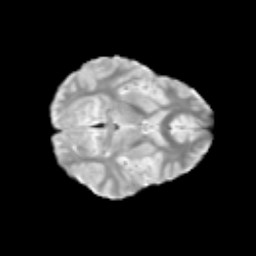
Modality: T2w
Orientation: axial
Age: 10
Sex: female
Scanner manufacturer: siemens
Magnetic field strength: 3 T
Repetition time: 3.8 s
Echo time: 0.07 s